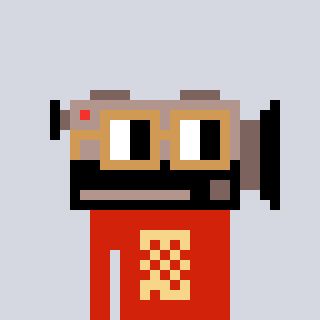
a pixel art character with square brown glasses, a camcorder-shaped head and a red-colored body on a cool background